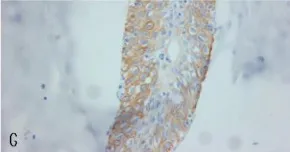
Microscopic photograph of the tumor. G. Transitional cells are immunoreactive to high molecular weight cytokeratin (x 400).
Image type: pathology (immunostaining)